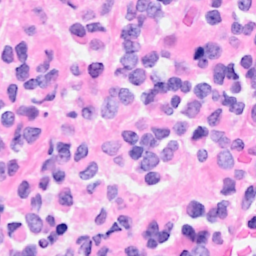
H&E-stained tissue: Breast